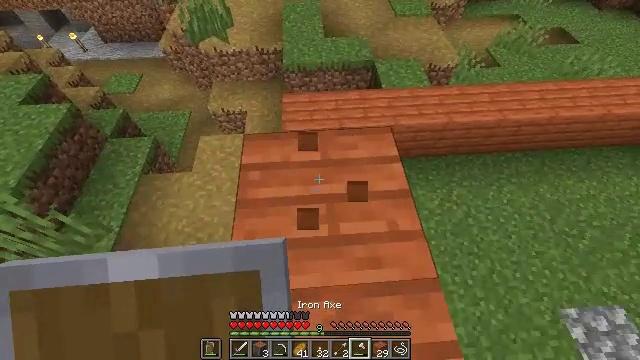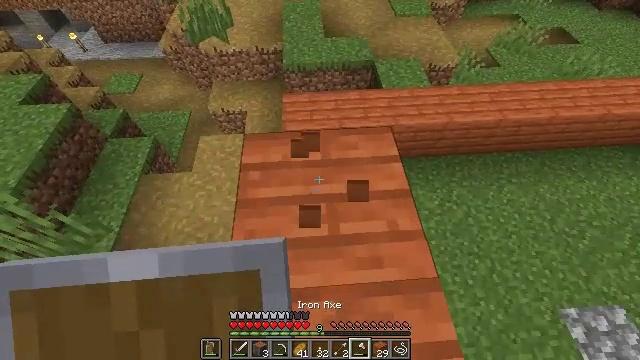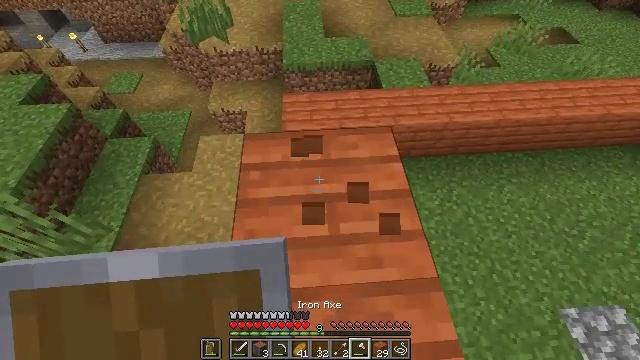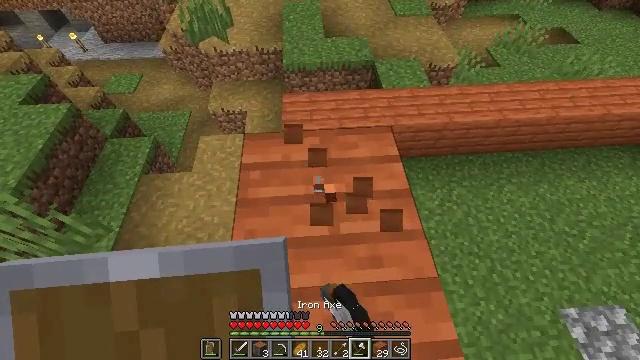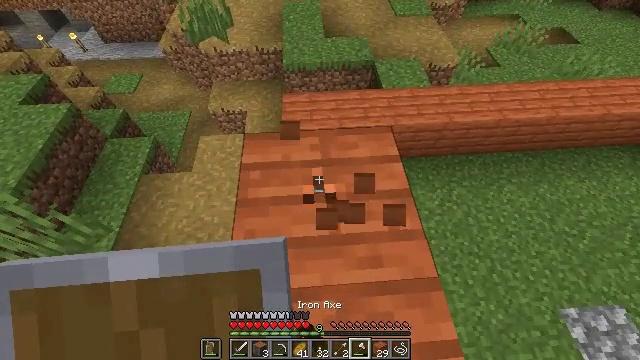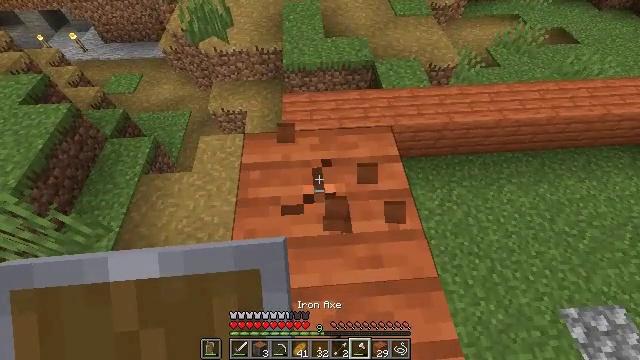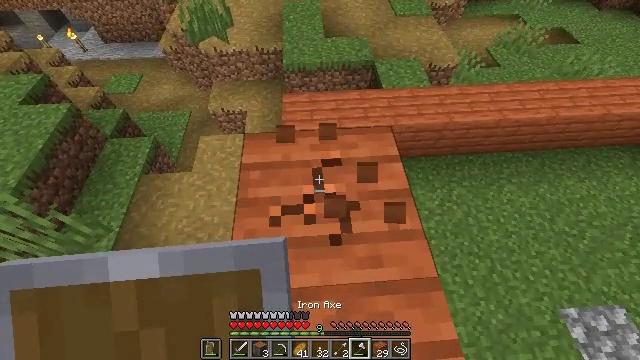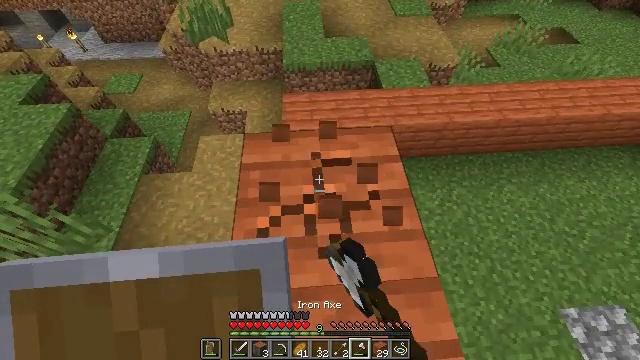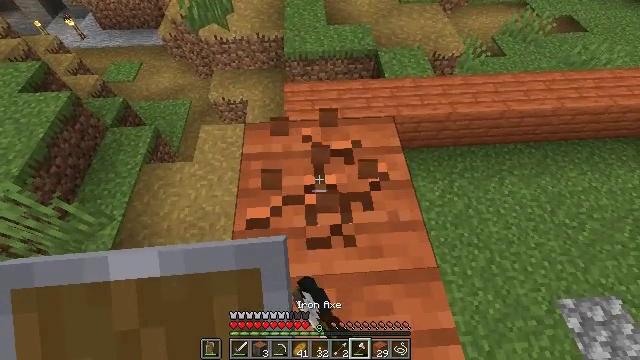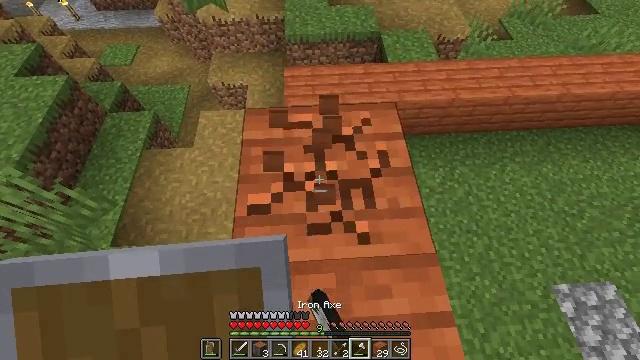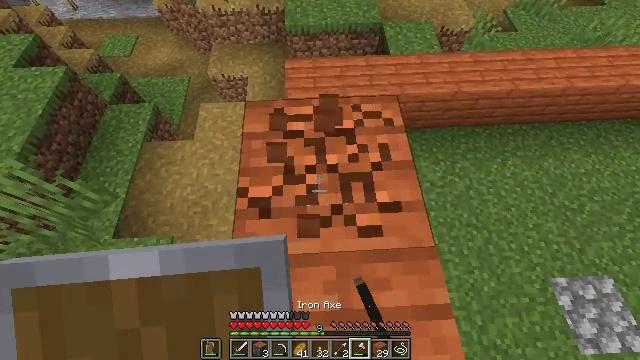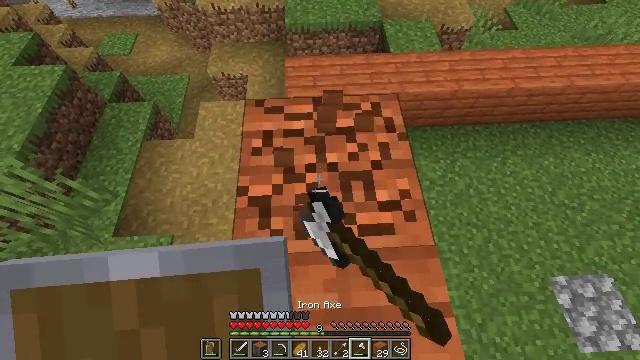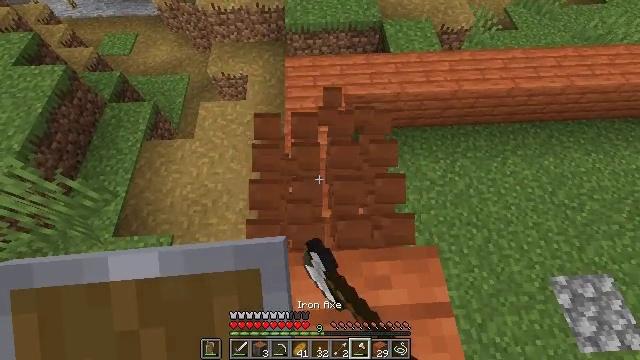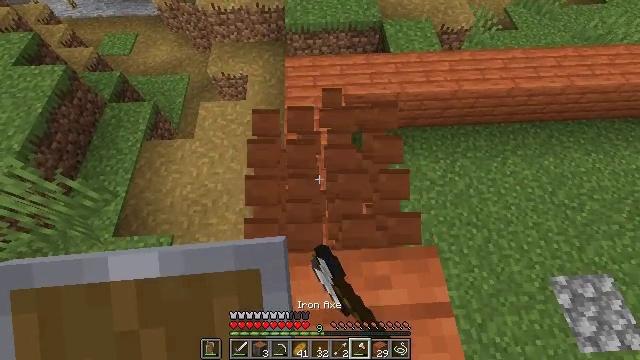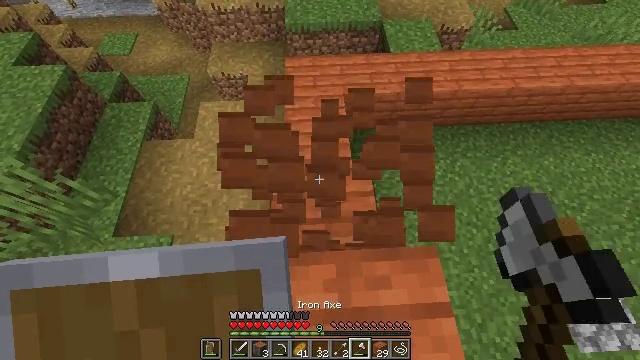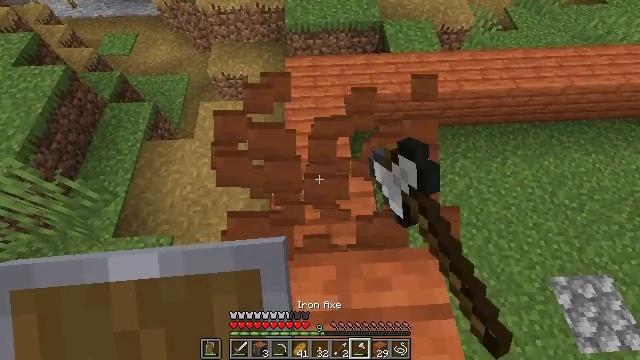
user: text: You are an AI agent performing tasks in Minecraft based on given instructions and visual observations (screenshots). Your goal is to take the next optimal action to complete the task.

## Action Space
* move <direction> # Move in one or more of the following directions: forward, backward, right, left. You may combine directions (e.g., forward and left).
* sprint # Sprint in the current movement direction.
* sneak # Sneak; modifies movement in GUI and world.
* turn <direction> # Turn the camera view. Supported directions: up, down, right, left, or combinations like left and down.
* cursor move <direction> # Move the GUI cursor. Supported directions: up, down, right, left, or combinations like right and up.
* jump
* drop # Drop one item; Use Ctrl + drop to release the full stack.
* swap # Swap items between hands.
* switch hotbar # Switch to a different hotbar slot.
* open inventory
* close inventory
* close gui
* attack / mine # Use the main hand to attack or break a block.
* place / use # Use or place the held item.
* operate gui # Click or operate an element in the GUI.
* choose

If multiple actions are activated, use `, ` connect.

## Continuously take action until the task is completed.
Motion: motion action
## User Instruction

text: Remove acacia planks from a building.
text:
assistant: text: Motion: sneak, attack / mine
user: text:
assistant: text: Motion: sneak, attack / mine
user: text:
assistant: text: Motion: sneak, attack / mine
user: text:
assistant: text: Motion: sneak, attack / mine
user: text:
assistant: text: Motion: sneak, attack / mine
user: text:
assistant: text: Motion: sneak, attack / mine
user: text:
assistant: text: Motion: sneak, attack / mine
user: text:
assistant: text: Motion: sneak, turn down, attack / mine
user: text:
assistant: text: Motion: sneak, turn down, attack / mine
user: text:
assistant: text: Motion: sneak, turn down, attack / mine
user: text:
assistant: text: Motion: sneak, attack / mine
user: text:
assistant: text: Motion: sneak, attack / mine
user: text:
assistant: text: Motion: sneak, attack / mine
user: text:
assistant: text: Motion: sneak, attack / mine
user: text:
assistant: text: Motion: move forward, sneak, attack / mine
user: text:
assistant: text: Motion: move forward, sneak, attack / mine
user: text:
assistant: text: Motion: sneak, attack / mine